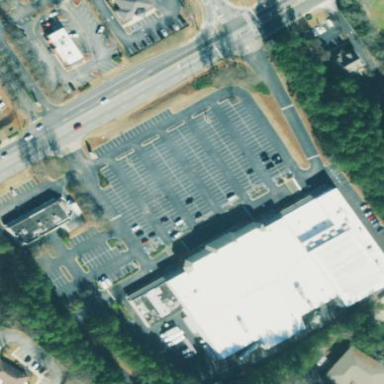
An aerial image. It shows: Retail building.